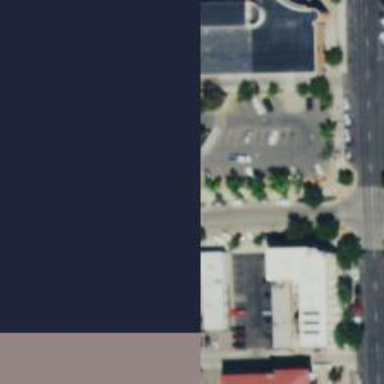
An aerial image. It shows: Parking space is available.